Field crop: tomato
Growth stage: 2
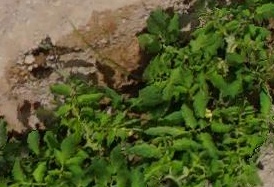
Species: tomato